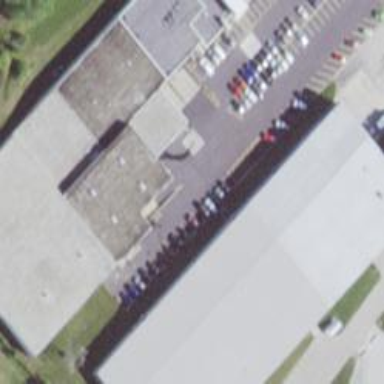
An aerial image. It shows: Commercial building.